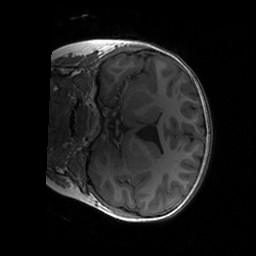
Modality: T1w
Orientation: coronal
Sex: male
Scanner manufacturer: siemens
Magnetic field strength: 3 T
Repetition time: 1.9 s
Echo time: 0.00243 s